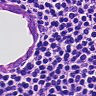
Metastatic tissue present: yes